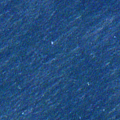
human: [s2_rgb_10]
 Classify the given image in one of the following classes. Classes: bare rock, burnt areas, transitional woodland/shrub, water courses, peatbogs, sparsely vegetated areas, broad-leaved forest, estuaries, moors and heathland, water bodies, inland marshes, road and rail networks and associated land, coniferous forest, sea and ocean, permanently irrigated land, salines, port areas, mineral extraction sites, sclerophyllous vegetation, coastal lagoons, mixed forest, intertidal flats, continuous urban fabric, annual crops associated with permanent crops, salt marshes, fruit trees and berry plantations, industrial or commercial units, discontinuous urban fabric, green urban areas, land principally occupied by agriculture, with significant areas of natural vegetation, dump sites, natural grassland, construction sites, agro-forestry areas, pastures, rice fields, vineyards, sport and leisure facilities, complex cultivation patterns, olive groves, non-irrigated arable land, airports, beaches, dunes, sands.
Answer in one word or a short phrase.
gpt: sea and ocean